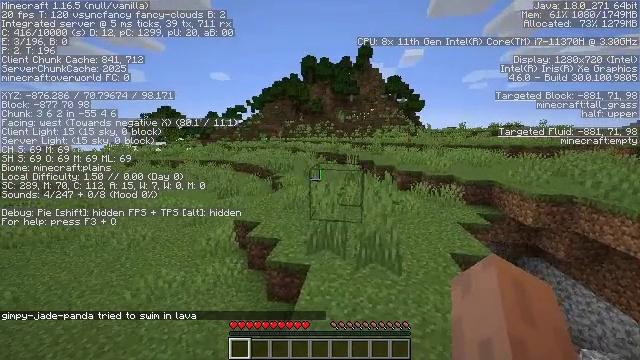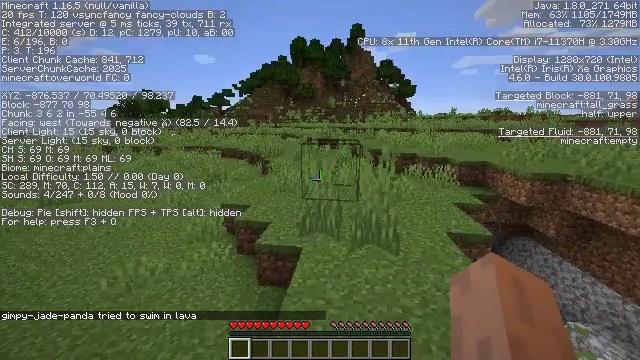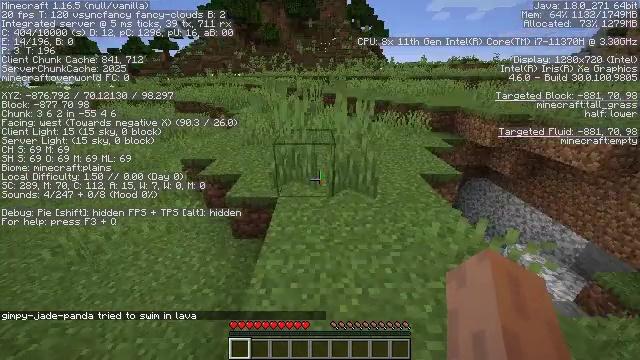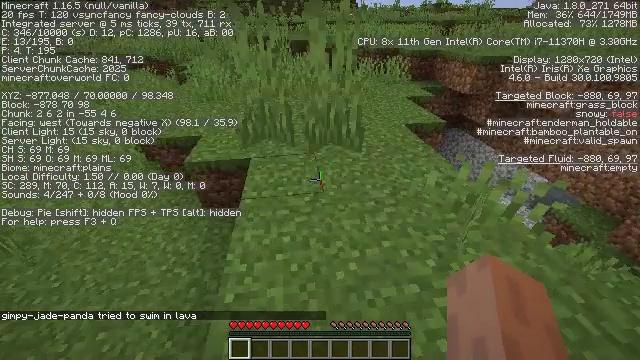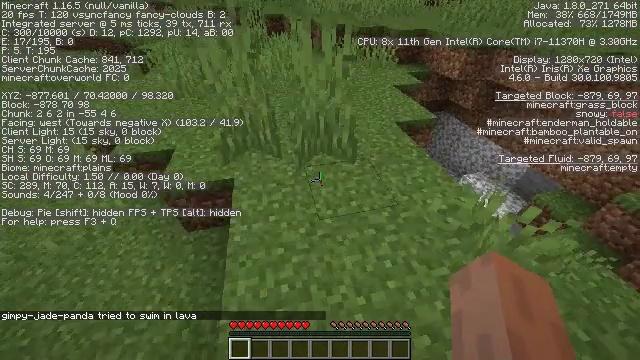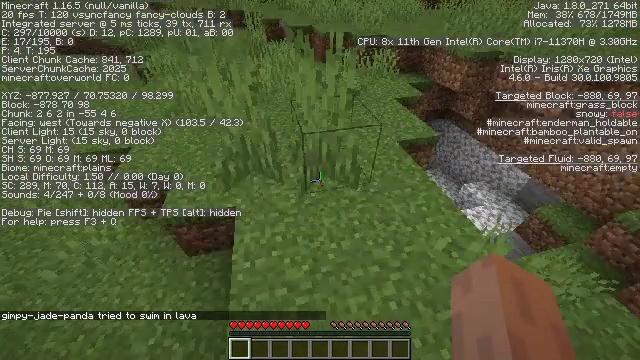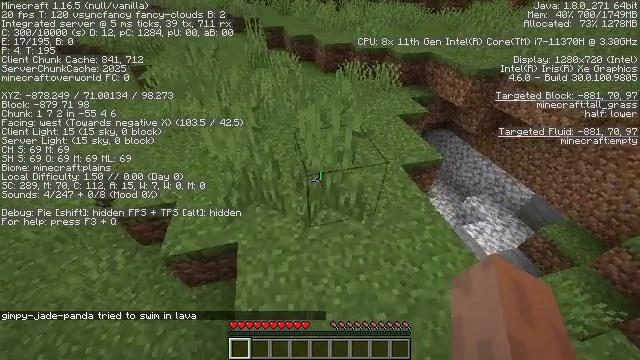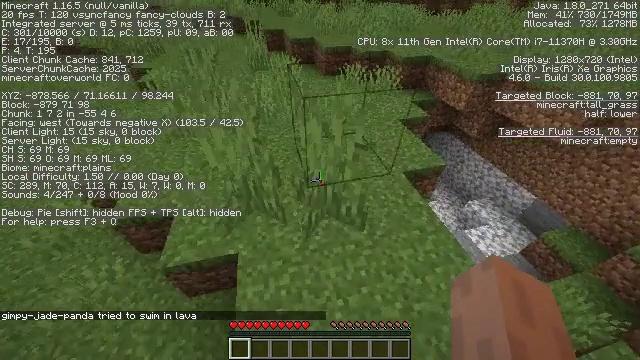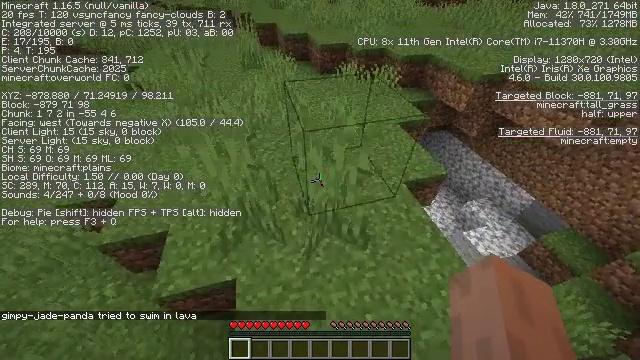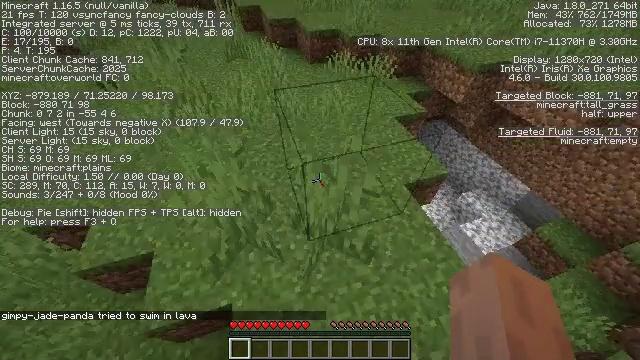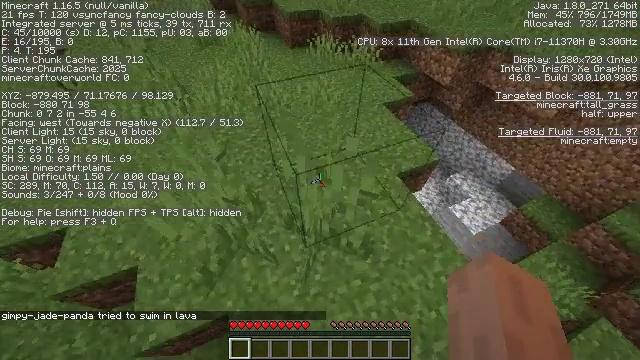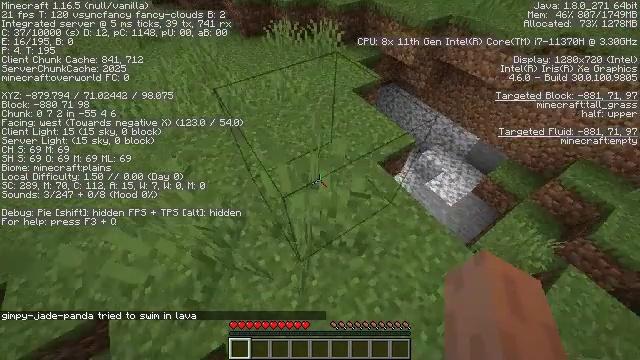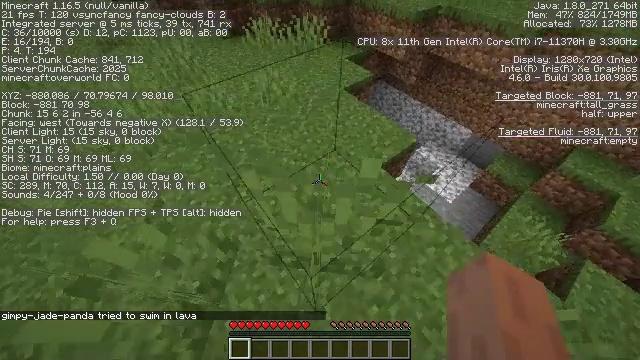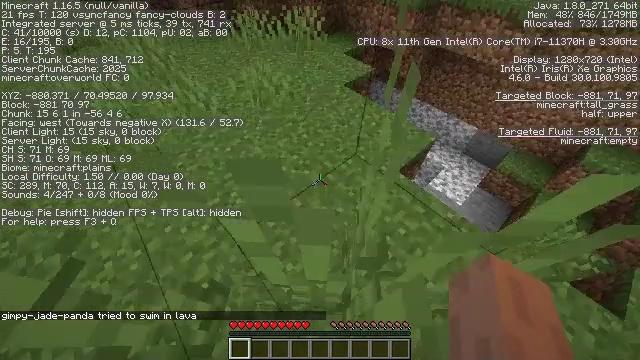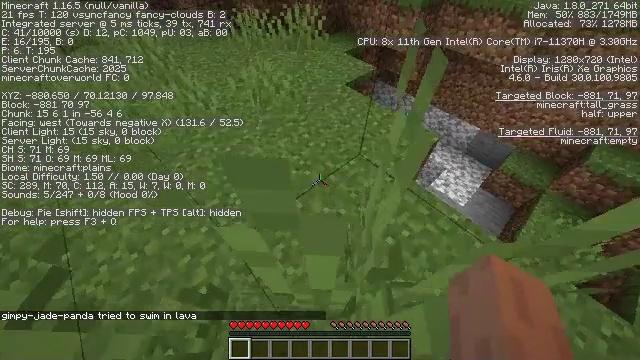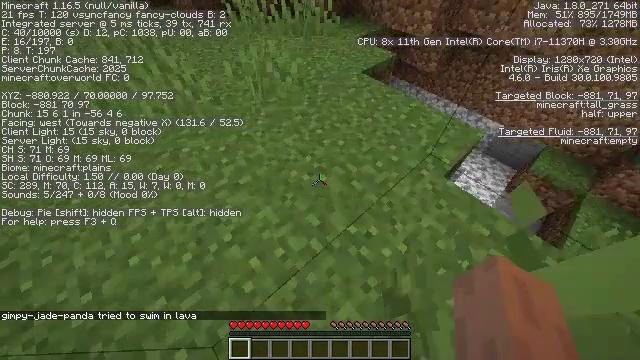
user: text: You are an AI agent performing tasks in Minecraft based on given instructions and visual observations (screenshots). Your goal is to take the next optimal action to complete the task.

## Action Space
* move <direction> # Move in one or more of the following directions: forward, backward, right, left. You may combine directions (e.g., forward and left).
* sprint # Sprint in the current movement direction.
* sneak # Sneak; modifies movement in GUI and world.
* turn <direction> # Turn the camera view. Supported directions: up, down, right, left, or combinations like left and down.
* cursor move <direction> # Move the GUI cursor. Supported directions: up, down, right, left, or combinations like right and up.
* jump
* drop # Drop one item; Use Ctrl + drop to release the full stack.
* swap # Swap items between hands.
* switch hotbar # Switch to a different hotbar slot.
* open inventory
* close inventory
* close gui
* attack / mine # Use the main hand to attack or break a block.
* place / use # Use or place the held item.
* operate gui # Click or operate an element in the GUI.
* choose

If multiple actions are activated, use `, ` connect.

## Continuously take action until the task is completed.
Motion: motion action
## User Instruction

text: Cut down the tree and harvest oak logs.
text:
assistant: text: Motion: move forward, sprint, turn right and down, jump
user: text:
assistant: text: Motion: move forward, sprint, turn right and down, jump
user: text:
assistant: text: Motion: move forward, sprint, turn right and down, jump
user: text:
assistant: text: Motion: move forward, sprint, turn right and down, jump
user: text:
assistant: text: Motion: move forward, sprint, jump
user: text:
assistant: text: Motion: move forward, sprint, jump
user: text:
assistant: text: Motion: move forward, sprint, jump
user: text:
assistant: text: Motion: move forward, sprint, turn right and down, jump
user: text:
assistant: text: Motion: move forward, sprint, turn right and down, jump
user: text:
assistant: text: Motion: move forward, sprint, turn right and down, jump
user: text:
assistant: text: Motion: move forward, sprint, turn right and down, jump
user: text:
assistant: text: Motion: move forward, sprint, turn right, jump
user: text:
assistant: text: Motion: move forward, sprint, turn right and up, jump
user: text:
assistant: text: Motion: move forward, sprint, jump
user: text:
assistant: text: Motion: move forward, sprint, jump
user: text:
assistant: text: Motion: move forward, sprint, turn left and up, jump
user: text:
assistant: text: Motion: move forward, sprint, turn left and up, jump
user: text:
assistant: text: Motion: move forward, sprint, turn left and up, jump
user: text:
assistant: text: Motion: move forward, sprint, turn left and up, jump
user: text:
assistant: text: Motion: move forward, sprint, turn left and up, jump
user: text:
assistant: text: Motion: move forward, sprint, turn left and up, jump
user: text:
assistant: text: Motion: move forward, sprint, turn up, jump
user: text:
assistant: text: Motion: move forward, sprint, turn up, jump
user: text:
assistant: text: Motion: move forward, sprint, jump
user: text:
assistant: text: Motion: move forward, sprint, turn up, jump
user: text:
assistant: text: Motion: move forward, sprint, turn up, jump
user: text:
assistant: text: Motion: move forward, sprint, turn up, jump
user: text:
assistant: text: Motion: move forward, sprint, turn up, jump
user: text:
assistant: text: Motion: move forward, sprint, jump
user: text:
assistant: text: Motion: move forward, sprint, turn up, jump